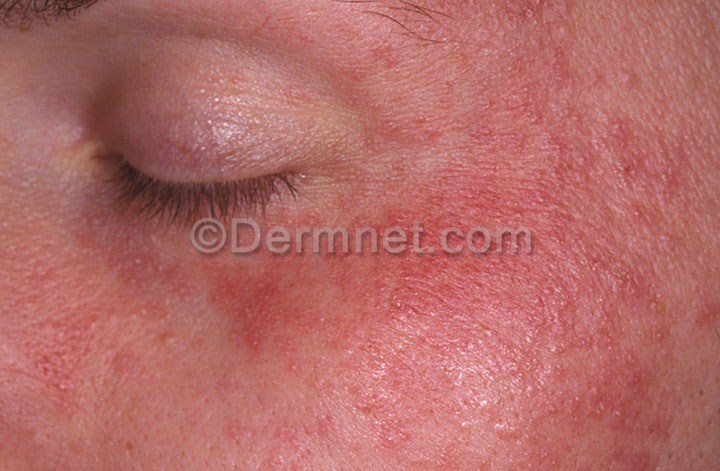
Disease: Acne and Rosacea Photos